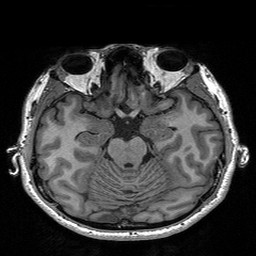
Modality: T1w
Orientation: coronal
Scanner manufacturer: siemens
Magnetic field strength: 3 T